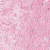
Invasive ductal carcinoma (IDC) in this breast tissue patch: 0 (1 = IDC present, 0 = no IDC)